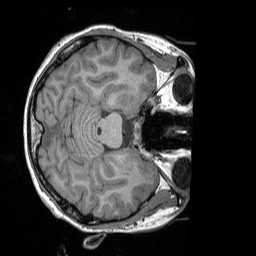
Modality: T1w
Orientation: axial
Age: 21
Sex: female
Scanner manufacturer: siemens
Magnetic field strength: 3 T
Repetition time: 1.9 s
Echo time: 0.00252 s